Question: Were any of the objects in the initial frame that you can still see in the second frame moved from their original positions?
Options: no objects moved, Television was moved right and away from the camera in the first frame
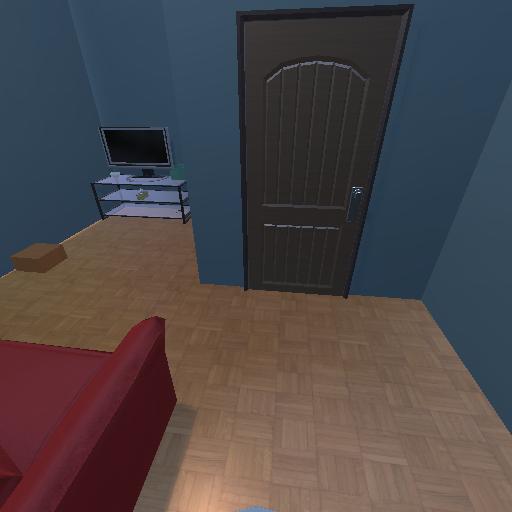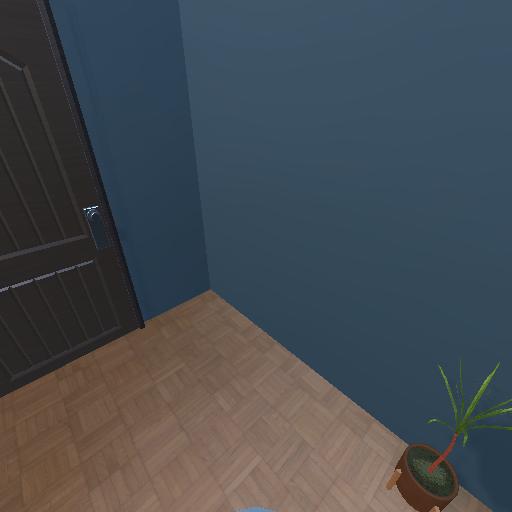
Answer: no objects moved